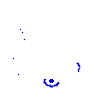
Particle: electron